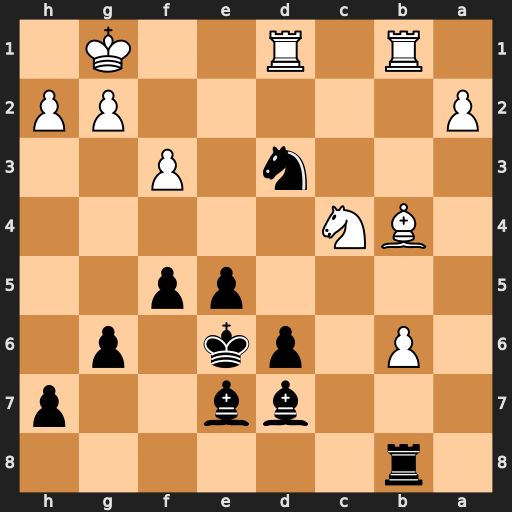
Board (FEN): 1r6/3bb2p/1P1pk1p1/4pp2/1BN5/3n1P2/P5PP/1R1R2K1
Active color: b
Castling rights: -
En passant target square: -
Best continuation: Nxb4 Rxb4 d5